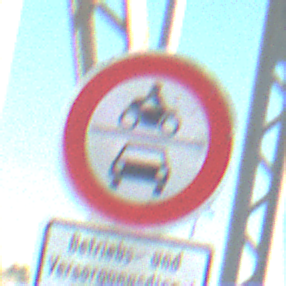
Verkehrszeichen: VerbotKraftfahrzeuge
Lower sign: BesondereFahrzeugeUndTransportgueter9
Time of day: MorningAfternoon
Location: Outdoor (Special)
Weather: Clear
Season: NotSpecified
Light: Natural